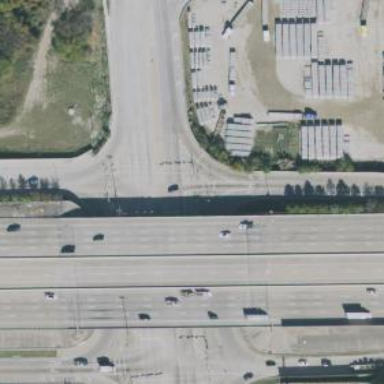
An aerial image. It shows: Secondary link road with asphalt surface.